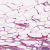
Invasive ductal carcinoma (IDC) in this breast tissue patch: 1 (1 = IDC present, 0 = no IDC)